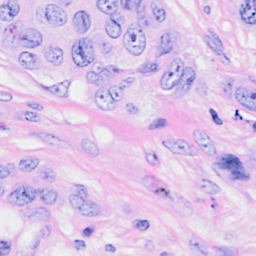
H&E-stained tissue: Breast